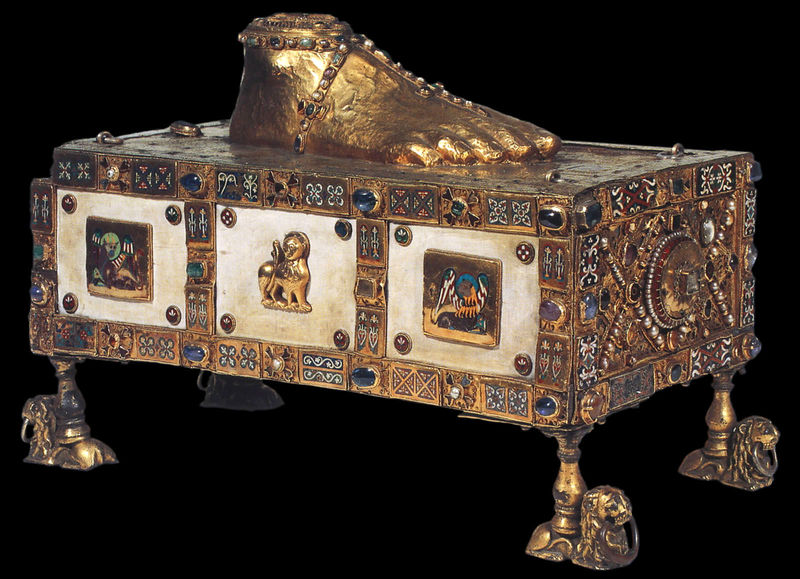
Titel: Tragaltar und Reliquiar der Sandale des hl. Andreas
Institution: Trier, Domschatz
Schlagwörter: blau, flügel, fuß, vogel, weiß, grün, schmuck, schwarz, tier, tiere, stein, steine, gold, edelsteine, perlen, füße, kette, glanz, verzierung, metall, plastik, edel, ring, truhe, gefäß, ringe, kreuz, kiste, schachtel, einlegearbeit, wappen, sarg, löwen, edelstein, löwe, schatulle, pyramide, miniatur, kästchen, reliquie, abbildung, rubin, shcmuck, christliche ikonographie, blattgold, reliquiar, reliquienschrein, fette, reliqu, reliqie